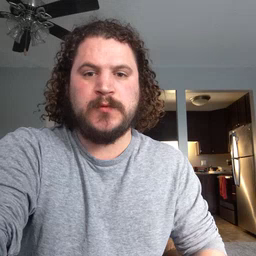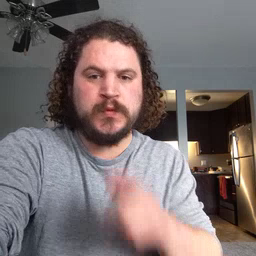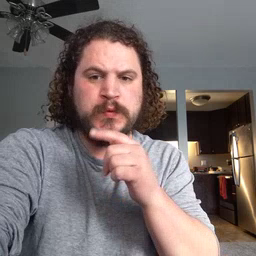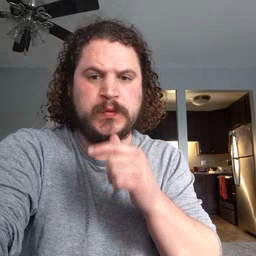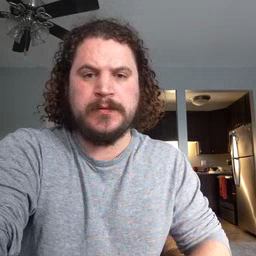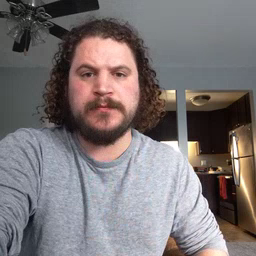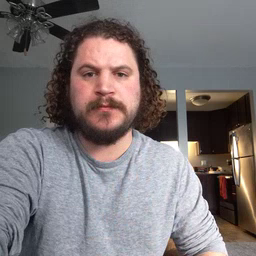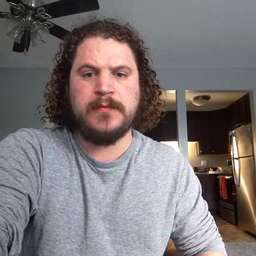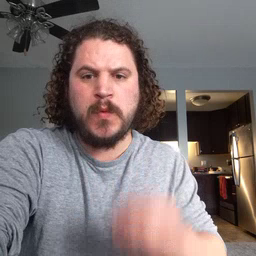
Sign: who